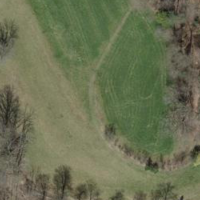
EUNIS habitat code: 41
Species observed at this site:
Euonymus europaeus